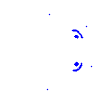
Particle: electron